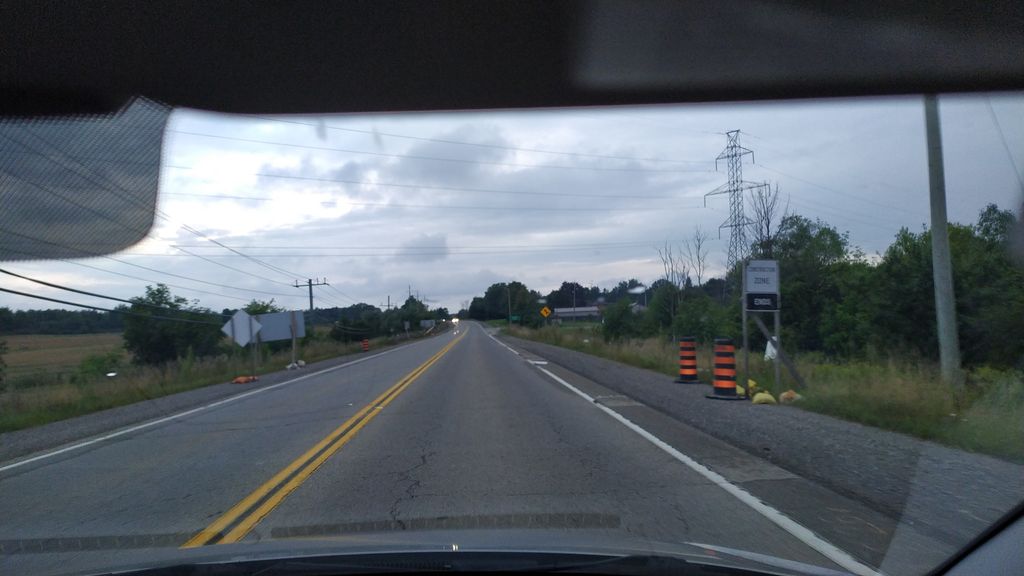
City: kitchener-waterloo